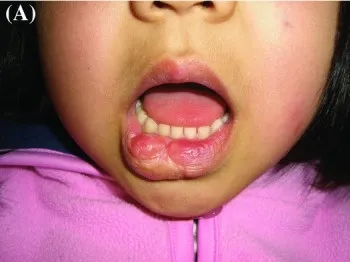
Case 11. A 55-month-old girl with a fibrofatty tissue and a scar due to a large hemangioma on the lower lip. (a) Preoperative photograph.
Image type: medical_photograph (other_medical_photograph)